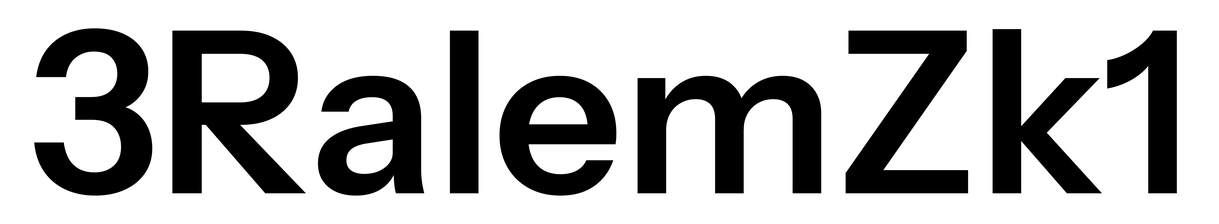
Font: InstrumentSans_SemiBold